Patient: sex M, age 50
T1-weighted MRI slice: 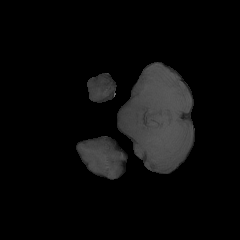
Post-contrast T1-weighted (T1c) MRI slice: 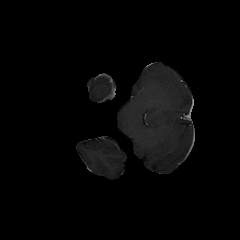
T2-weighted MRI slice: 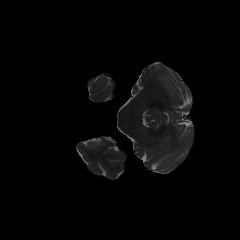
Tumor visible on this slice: no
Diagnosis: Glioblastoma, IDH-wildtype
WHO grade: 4